Question: ## Explanation
I'm generating textures for UI elements that have a single pixel outline on the edge of the texture.
The method of setting the color data in the texture is limited to passing a one dimensional array of color values.
These textures are 2D, so they are basically rectangles. I need to be able to identify when the current pixel is at an edge. This is how I currently do it:
'''
Color[] colorData = new Color[width * height];
for (int p = 0; p < colorData.Length; p++) {
//Top
if (p < width - 1) {
colorData[p] = DefaultOutlineColor;
}
//Left
else if(p % width == 0) {
colorData[p] = DefaultOutlineColor;
}
//Right
else if(p % height == height - outlineWidth) {
colorData[p] = DefaultOutlineColor;
}
//Bottom
else if(p >= width * (height - outlineWidth)) {
colorData[p] = DefaultOutlineColor;
}
//Fill
else {
colorData[p] = DefaultBaseColor;
}
}
'''
## The Problem
Some Modulo math and what not. The problem I am having is with the Right side of the Texture. More specifically calculating the right side edge. A picture is worth a thousand words:

I know it is just a miss calculation in the Right edge part. But I have no idea how to make it work. Any help would be highly appreciated.
EDIT:
Figured it out. Here is the working code:
'''
//Fill
for (int p = 0; p < colorData.Length; p++) {
colorData[p] = DefaultBaseColor;
}
//Top
for (int p = 0; width * outlineWidth > p; p++) {
colorData[p] = DefaultOutlineColor;
}
//Left and Right
for (int p = 1; height > p; p++) {
for (int i = 0; i < outlineWidth; i++) {
colorData[(p * width) + i] = DefaultOutlineColor; //Left
colorData[((p * width) - i) - 1] = DefaultOutlineColor; //Right
}
}
//Bottom
for (int p = width * height - (width * outlineWidth); colorData.Length > p; p++) {
colorData[p] = DefaultOutlineColor;
}
'''
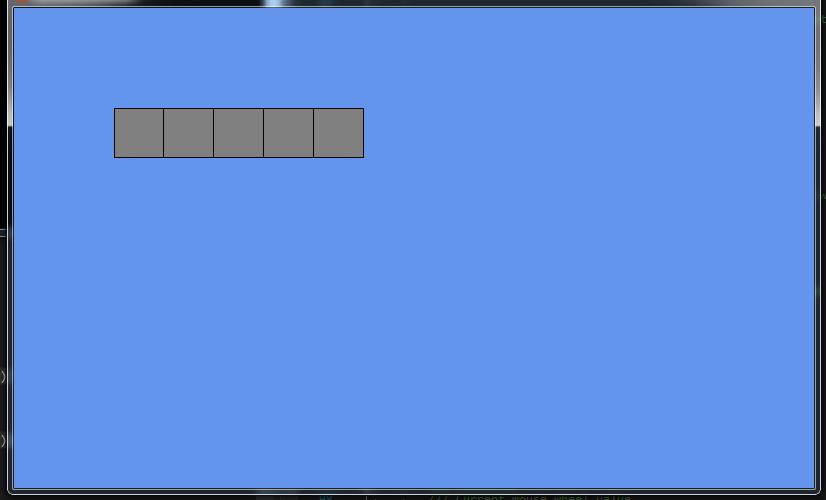
Answer: Why not do it in three loops? One for the top, one for the left and right and then one for the bottom? That way you can skip all the items that don't need to be touched at all.
'''
for(int ndx = 0; Width > ndx; ++ndx)
{
colorData[ndx] = DefaultOutlineColor;
}
for(int ndx = 1; Height > ndx; ++ndx)
{
colorDatandx * Widthp] = DefaultOutlineColor;
colorData[ndx*Width + Width] = DefaultOutlineColor;}
}
for(int ndx = Width * Height - Width; Length > ndx; ++ndx)
{
colorDatandxp] = DefaultOutlineColor;
}
'''